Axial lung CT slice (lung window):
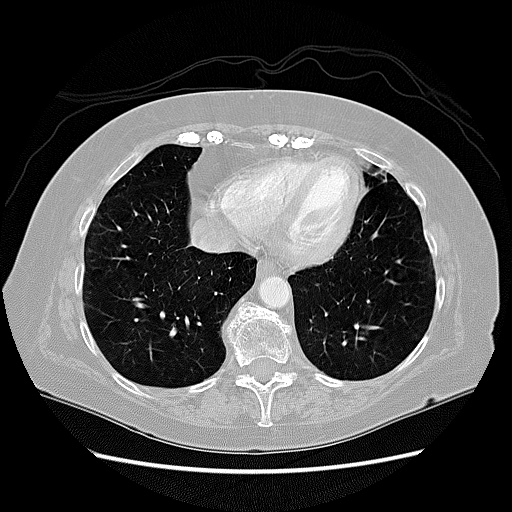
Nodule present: no